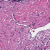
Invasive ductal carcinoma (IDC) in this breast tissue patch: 1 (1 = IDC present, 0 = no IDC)